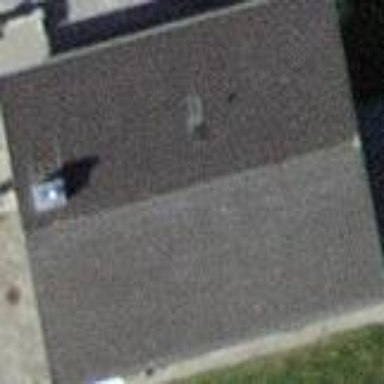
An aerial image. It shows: Simple house.